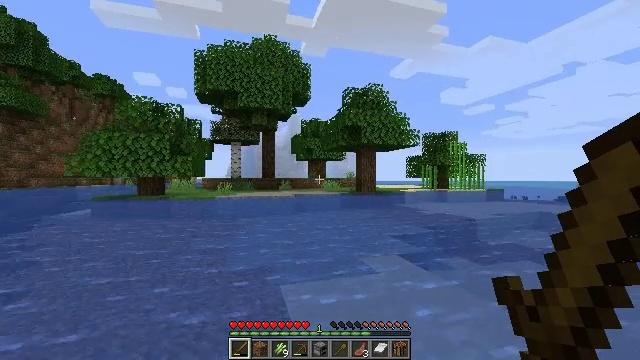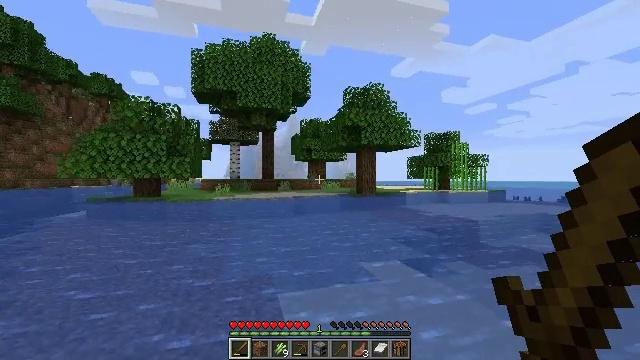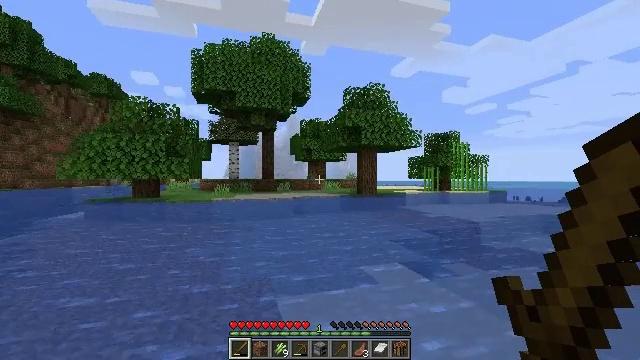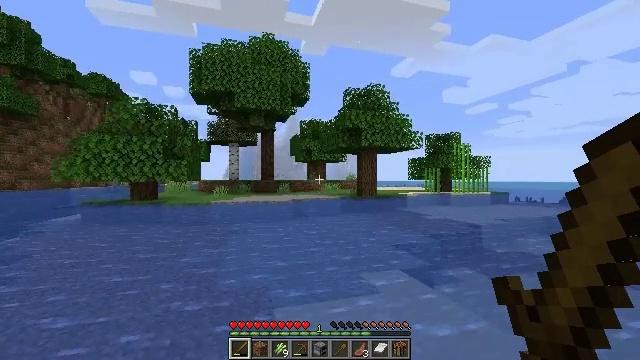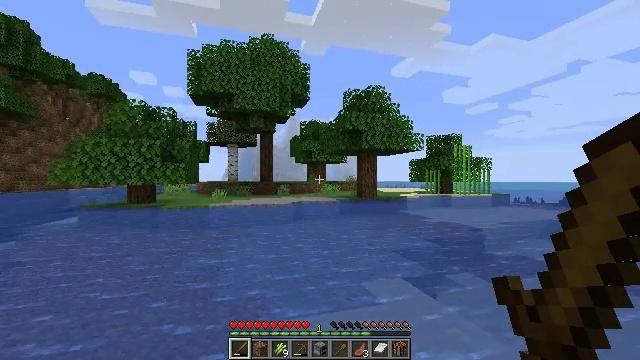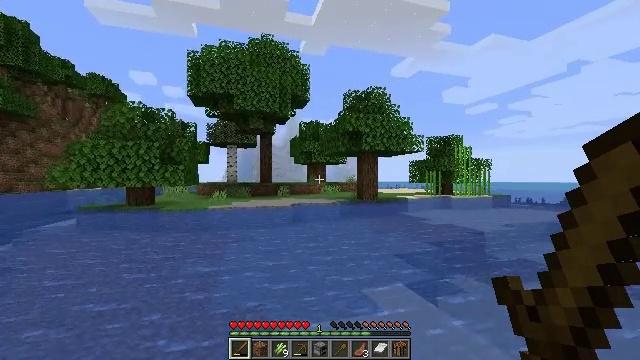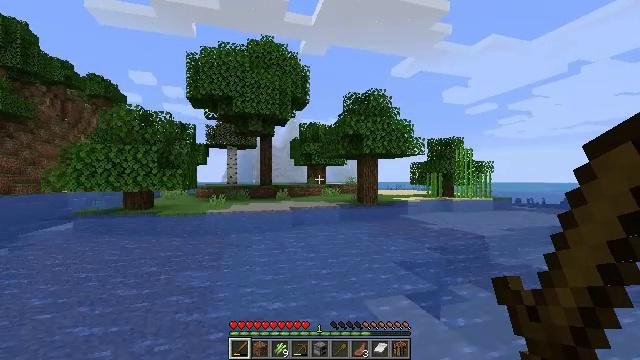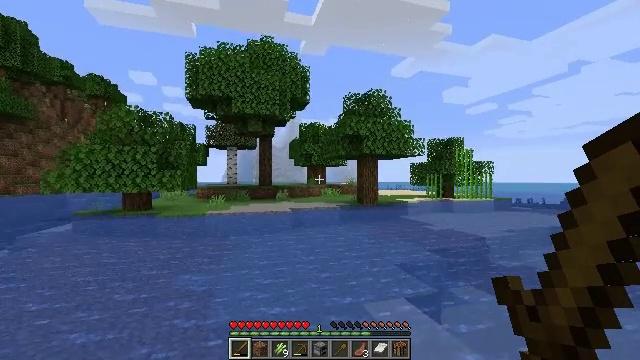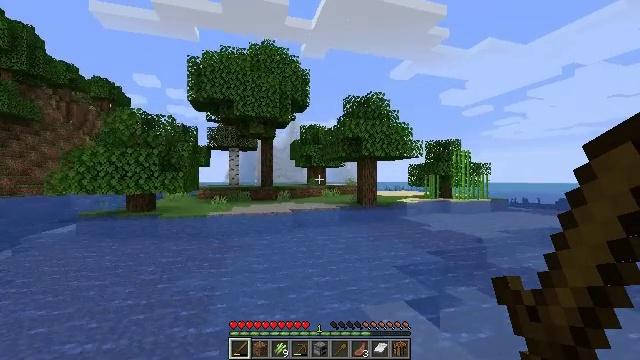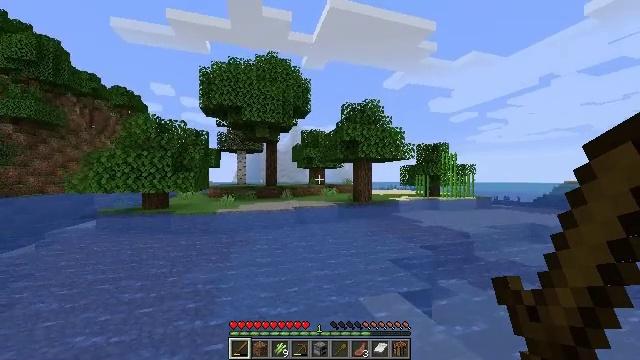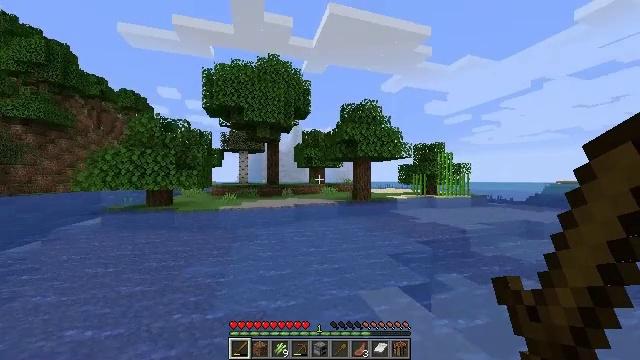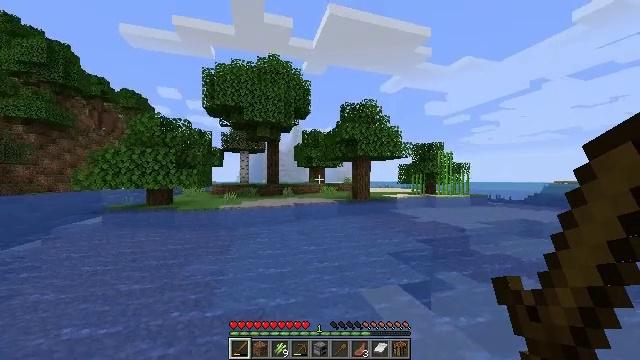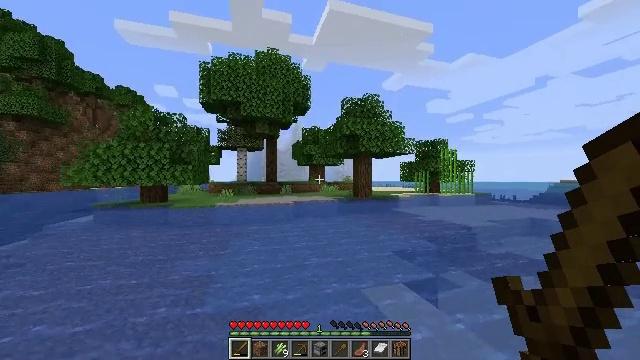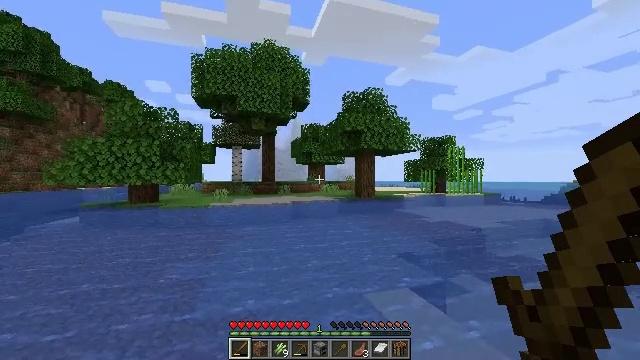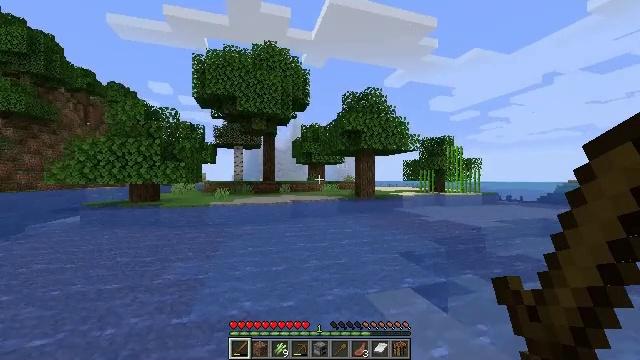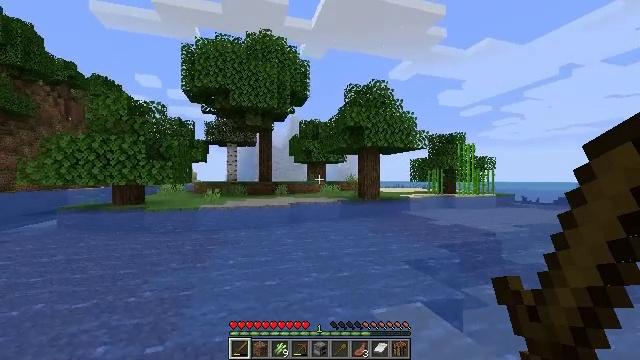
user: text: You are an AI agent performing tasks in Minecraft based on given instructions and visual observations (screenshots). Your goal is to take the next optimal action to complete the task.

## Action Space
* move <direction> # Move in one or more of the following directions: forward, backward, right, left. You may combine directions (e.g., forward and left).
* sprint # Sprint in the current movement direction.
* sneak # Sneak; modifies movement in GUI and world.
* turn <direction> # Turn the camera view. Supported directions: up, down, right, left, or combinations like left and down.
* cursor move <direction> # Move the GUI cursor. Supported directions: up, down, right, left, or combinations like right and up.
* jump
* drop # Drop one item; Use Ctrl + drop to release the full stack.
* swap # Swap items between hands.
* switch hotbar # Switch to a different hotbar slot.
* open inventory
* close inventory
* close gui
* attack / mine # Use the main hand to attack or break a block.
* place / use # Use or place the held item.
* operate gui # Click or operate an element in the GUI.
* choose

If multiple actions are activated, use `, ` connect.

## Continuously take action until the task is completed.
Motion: motion action
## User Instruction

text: Mine the sugar cane near rivers.
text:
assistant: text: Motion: move forward, sprint, jump
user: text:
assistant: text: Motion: move forward, sprint, jump
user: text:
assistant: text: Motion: move forward, sprint, jump
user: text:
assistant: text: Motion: move forward, sprint, jump
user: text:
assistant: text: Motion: move forward, sprint, jump
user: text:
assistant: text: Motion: move forward, sprint, jump
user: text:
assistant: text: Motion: move forward, sprint, jump
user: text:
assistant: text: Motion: move forward, sprint, jump
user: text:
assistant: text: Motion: move forward, sprint, jump
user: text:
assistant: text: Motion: move forward, sprint, jump
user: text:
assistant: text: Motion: move forward, sprint, jump
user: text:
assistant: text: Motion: move forward, sprint, jump
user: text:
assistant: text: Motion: move forward, sprint, jump
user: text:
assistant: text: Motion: move forward, sprint, jump
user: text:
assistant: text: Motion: move forward, sprint, jump
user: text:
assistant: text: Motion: move forward, sprint, jump
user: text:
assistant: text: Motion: move forward, sprint, jump
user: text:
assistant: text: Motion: move forward, sprint, jump
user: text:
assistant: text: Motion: move forward, sprint, jump
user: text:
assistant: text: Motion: move forward, sprint, jump
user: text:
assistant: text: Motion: move forward, sprint, jump
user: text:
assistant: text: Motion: move forward, sprint, jump
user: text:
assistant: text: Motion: move forward, sprint, jump
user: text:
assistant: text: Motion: move forward, sprint, jump
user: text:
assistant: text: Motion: move forward, sprint, jump
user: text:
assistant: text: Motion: move forward, sprint, jump
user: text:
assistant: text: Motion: move forward, sprint, jump
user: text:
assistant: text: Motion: move forward, sprint, jump
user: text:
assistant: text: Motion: move forward, sprint, jump
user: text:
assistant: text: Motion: move forward, sprint, jump